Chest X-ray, PA view. Patient: 79 years old, sex M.
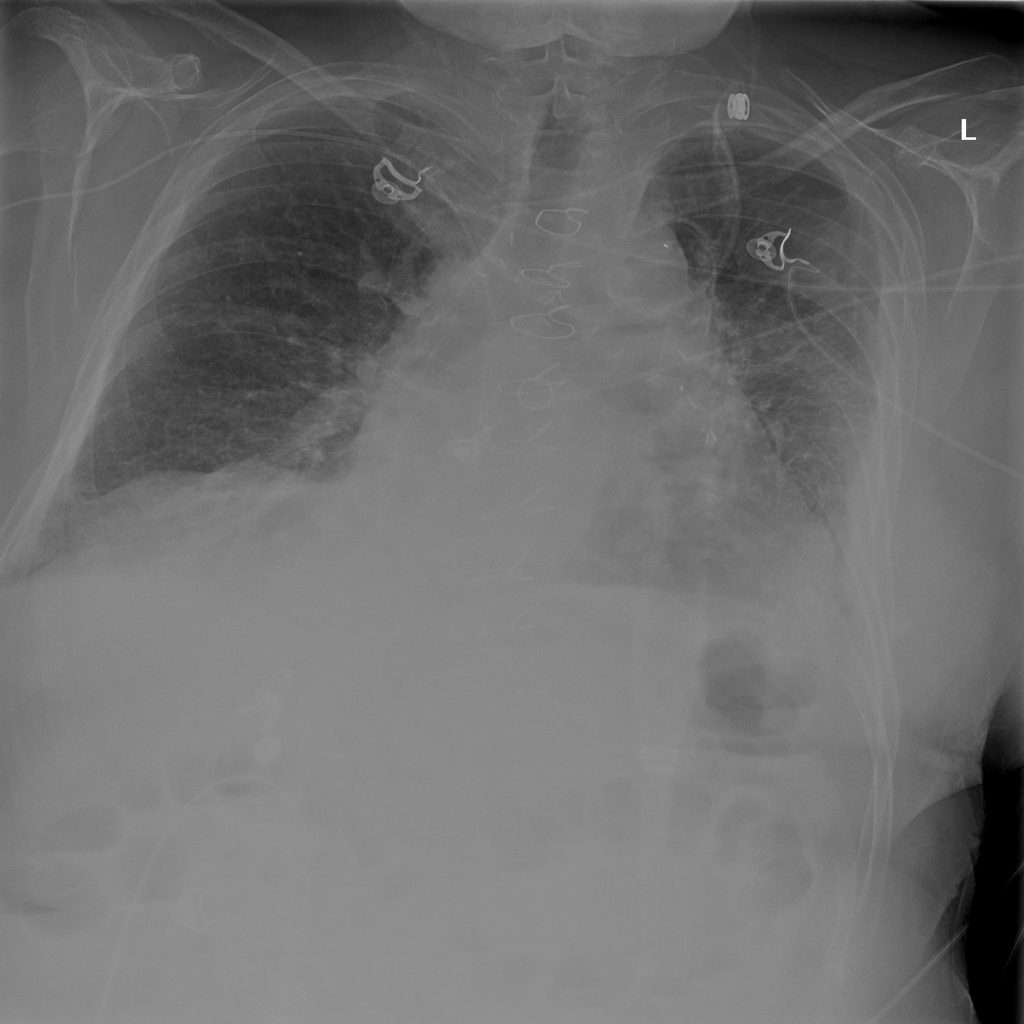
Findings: Cardiomegaly, Effusion